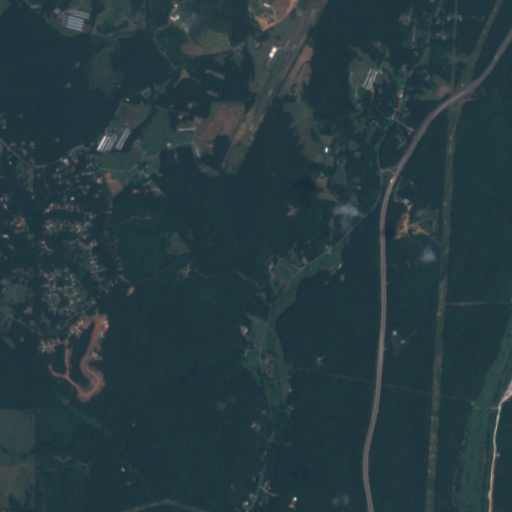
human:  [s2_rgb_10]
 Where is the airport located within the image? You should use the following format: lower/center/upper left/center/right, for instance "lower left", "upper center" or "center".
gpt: The airport is located in the upper center of the image.
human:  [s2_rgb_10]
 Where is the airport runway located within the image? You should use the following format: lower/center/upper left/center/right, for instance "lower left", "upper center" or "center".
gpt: The airport runway is located in the upper center of the image.
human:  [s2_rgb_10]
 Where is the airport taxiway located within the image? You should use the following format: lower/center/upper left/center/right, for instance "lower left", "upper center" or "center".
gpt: The airport taxiway is located in the upper center of the image.
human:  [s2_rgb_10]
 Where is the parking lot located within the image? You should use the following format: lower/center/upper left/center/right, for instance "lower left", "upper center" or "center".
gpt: The parking lot is located in the upper center of the image.
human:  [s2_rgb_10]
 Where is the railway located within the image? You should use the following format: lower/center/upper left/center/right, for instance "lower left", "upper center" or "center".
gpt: The railway is located in the lower right of the image.
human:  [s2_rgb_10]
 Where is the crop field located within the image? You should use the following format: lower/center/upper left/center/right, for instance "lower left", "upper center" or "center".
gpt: There is no crop field in the image.